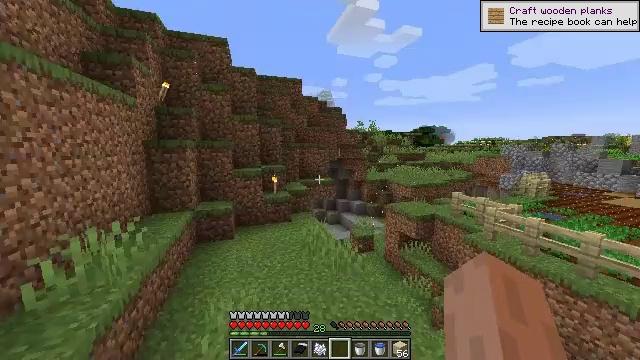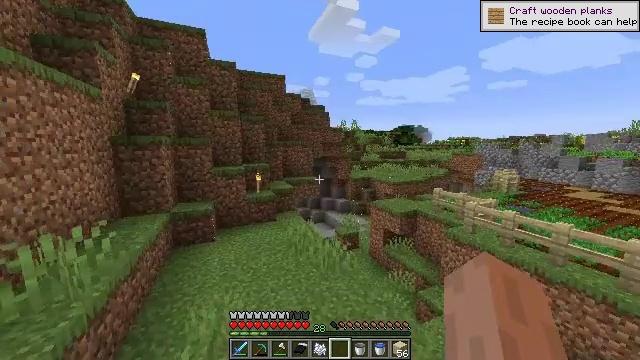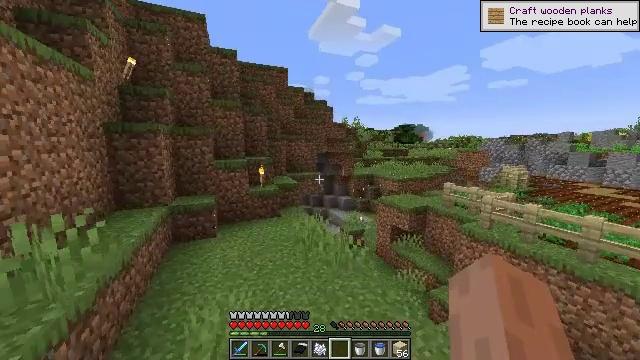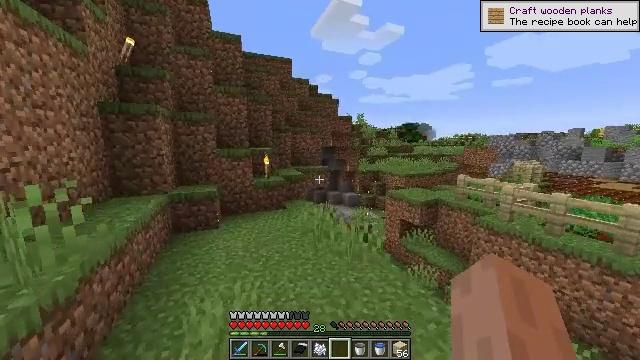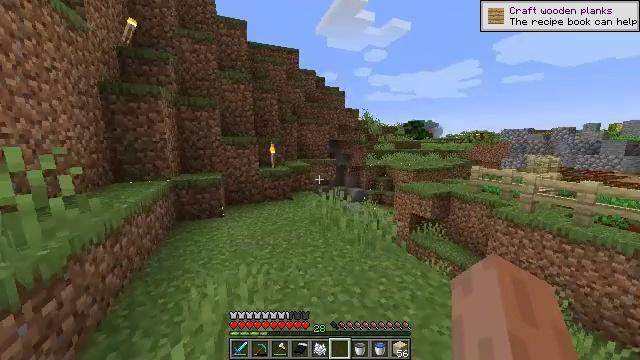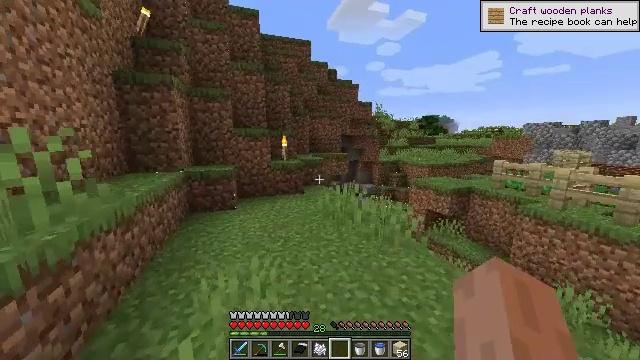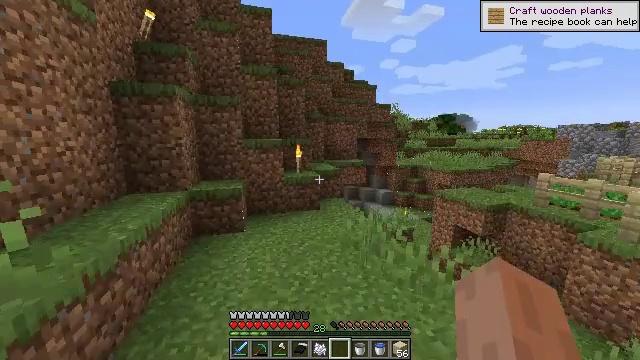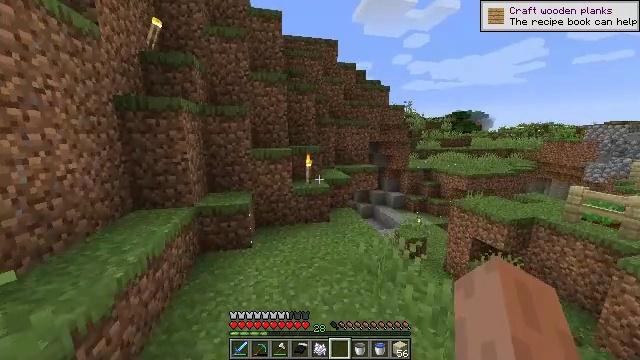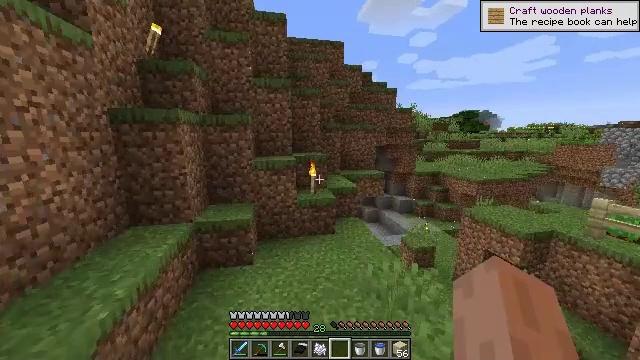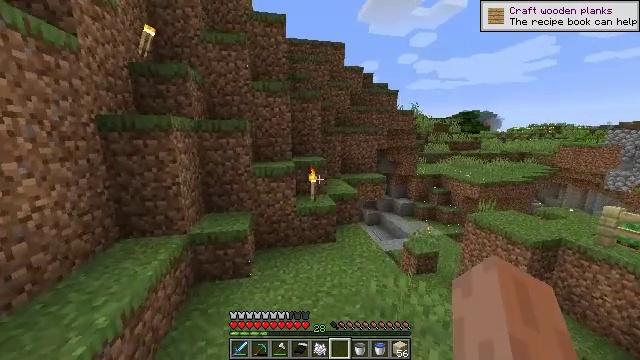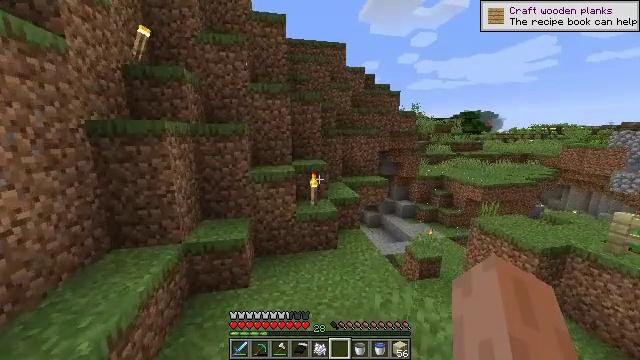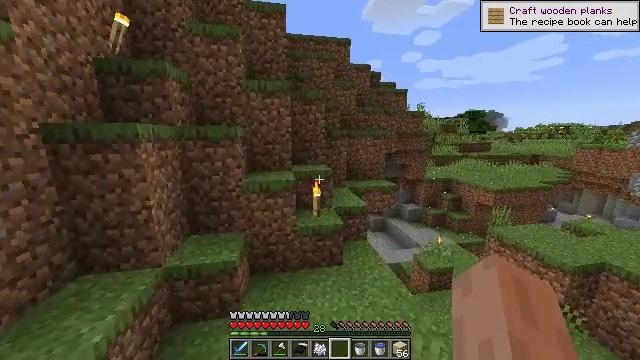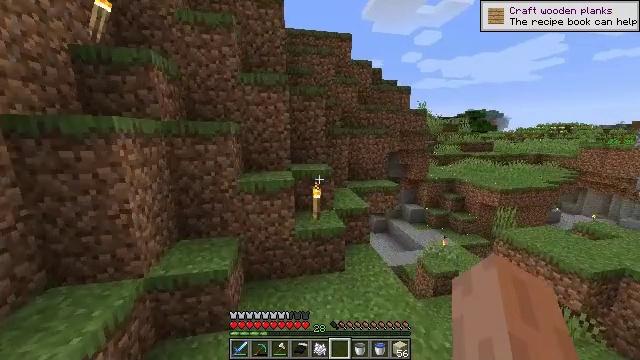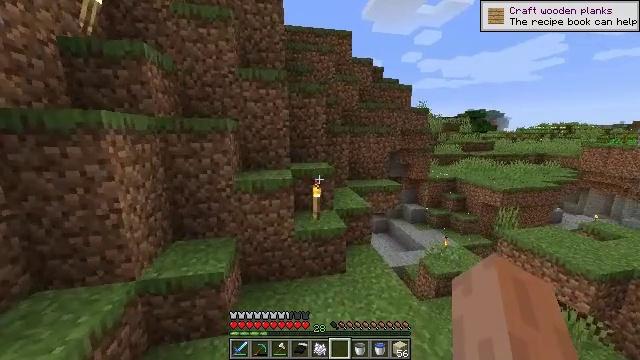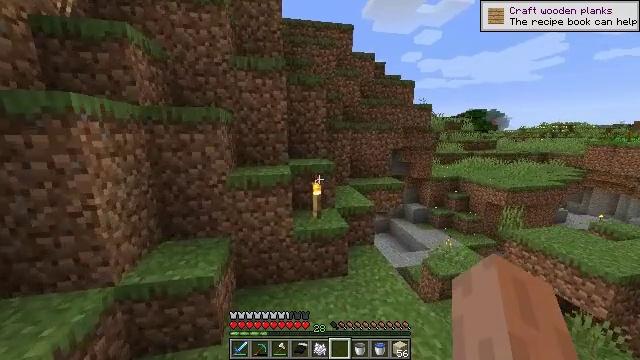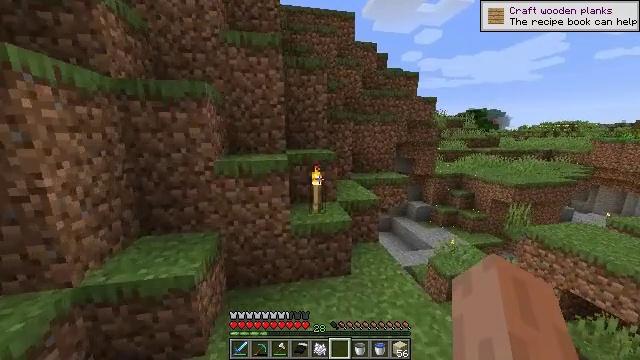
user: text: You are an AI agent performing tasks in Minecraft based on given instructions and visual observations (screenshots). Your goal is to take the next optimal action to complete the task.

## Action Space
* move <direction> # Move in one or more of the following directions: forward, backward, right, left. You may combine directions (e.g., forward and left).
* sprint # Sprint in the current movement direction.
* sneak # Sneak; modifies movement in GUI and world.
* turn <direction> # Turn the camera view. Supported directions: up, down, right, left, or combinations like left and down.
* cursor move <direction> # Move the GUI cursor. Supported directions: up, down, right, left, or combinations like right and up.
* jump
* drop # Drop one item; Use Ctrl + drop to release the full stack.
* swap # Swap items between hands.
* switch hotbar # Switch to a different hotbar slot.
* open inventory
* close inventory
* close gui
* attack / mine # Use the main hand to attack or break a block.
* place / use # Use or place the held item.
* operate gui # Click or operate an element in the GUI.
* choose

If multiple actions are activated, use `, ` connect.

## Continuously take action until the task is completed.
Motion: motion action
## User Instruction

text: Remove a bone meal from the inventory.
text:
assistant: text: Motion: move forward, sprint, turn right, jump
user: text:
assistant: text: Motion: move forward, sprint, jump
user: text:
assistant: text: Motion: move forward, sprint, jump
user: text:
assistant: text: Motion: move forward, sprint, turn left, jump
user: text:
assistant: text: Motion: move forward, sprint, turn left, jump
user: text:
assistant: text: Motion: move forward, sprint, turn left, jump
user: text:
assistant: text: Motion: move forward, sprint, turn left, jump
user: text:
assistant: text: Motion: move forward, sprint, turn left, jump
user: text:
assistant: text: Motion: move forward, sprint, jump
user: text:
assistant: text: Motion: move forward, sprint
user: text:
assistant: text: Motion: move forward, sprint
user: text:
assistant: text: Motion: move forward, sprint
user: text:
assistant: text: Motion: move forward, sprint
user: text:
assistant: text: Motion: move forward, sprint
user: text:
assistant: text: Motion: move forward, sprint
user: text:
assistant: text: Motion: move forward, sprint, turn left, jump
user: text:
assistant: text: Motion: move forward, sprint, jump
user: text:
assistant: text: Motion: move forward, sprint, jump
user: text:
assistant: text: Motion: move forward, sprint, turn left, jump
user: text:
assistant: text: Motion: move forward, sprint, turn left, jump
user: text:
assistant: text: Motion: move forward, sprint, turn left, jump
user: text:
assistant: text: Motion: move forward and move right, sprint, turn left, jump
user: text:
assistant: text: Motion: move forward and move right, sprint, turn left, jump
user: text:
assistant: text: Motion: move forward and move right, sprint, turn left, jump
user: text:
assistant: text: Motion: move forward, sprint, turn left
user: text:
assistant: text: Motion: move forward, sprint, turn left and up
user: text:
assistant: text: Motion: move forward, sprint, turn left and up
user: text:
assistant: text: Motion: move forward, sprint, turn left and up, jump
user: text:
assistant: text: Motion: move forward, sprint, jump
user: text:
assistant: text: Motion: move forward, sprint, jump